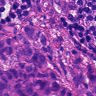
Metastatic tissue present: yes